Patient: sex M, age 44
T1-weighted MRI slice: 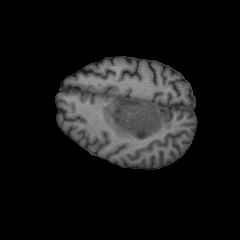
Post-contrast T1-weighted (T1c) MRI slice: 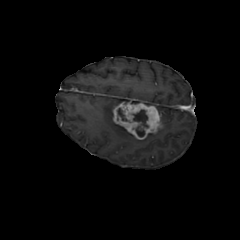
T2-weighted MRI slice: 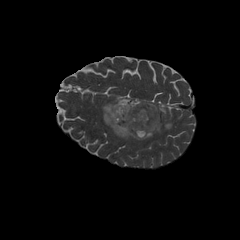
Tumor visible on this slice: yes
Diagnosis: Glioblastoma, IDH-wildtype
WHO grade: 4